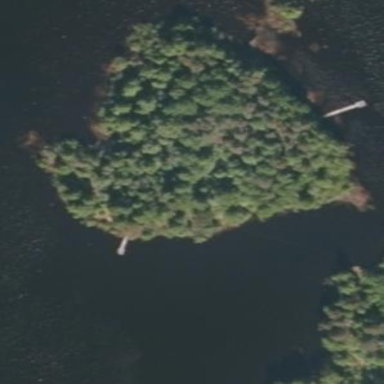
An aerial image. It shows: Islet.